【题型】解答题　【知识点】立体几何　【难度】medium
在如图所示的半圆柱中，$AB$为上底面直径，$DC$为下底面直径，$AD$为母线，点$F$在圆弧$\overset{\frown}{AB}$上，点$G$在圆弧$\overset{\frown}{DC}$上且$AB=AD=2BF=2DG=2$，$P$为$DC$的中点.

\noindent （1）求直线$AG$与直线$BF$所成角的余弦值；
\noindent （2）求直线$CA$与平面$ADG$所成角的正切值；
\noindent （3）求二面角$A-GC-D$的正弦值；
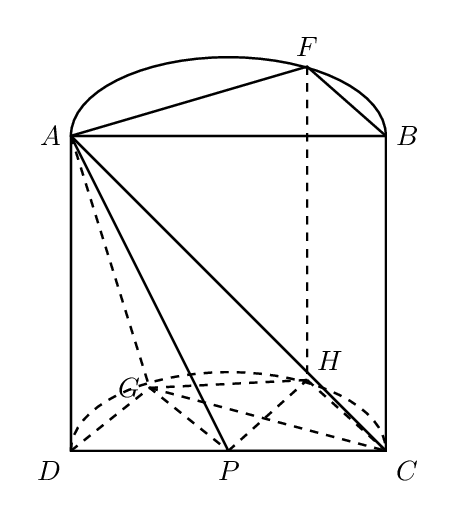
【解答】
\vspace{0.5em}
\noindent \textbf{【提示】} （1）根据几何法利用线线平行找异面直线所成的角为$\angle AGP$或其补角，借助余弦定理即可求解；
\noindent （2）根据线面垂直，可得$\angle CAG$为直线$CA$与平面$ADG$所成的角，在三角形中利用边长即可求解角的正切值；
\noindent （3）根据$CG \perp AG$，$CG \perp DG$，可得$\angle AGD$为二面角$A-GC-D$的平面角，利用三角形即可求解正弦值；

\vspace{0.5em}
\noindent \textbf{【答案】} （1）$\dfrac{\sqrt{5}}{10}$；（2）$\dfrac{\sqrt{15}}{5}$；（3）$\dfrac{2\sqrt{5}}{5}$

\vspace{0.5em}
\noindent \textbf{【解析】} （1）过$F$点作圆柱的母线$FH$交$\overset{\frown}{DC}$于$H$，
\noindent 因为$FH$与$BC$均为圆柱的母线，所以$FH \parallel BC$且$FH=BC$，
\noindent 所以四边形$BCHF$为平行四边形，所以$FB \parallel HC$且$FB=HC=1$，
\noindent 所以$\triangle PCH$为正三角形.
\noindent 又因为$\triangle DPG$为正三角形，所以$\angle HCP = \angle GPD = 60^\circ$，$CH \parallel GP$，
\noindent 所以$BF \parallel CH \parallel GP$，所以$\angle AGP$或其补角为直线$AG$与$BF$所成的角.
\noindent 在$\triangle APG$中，$AG = \sqrt{5}$，$GP = 1$，$AP = \sqrt{5}$，
\noindent 所以由余弦定理知：
\(\
\cos\angle AGP = \frac{AG^2 + GP^2 - AP^2}{2AG \times GP} = \frac{1}{2\sqrt{5}} = \frac{\sqrt{5}}{10},
\)
\noindent 所以直线$AG$与直线$BF$所成角的余弦值为$\dfrac{\sqrt{5}}{10}$.

\vspace{0.5em}
\noindent （2）因为$AD \perp$平面$DCG$，$CG \subset$平面$DCG$，所以$CG \perp AD$
\noindent 又因为$CG \perp DG$，$AD \cap DG = D$，$AG,AD \subset$平面$ADG$，
\noindent 所以$CG \perp$平面$ADG$，所以$\angle CAG$为直线$CA$与平面$ADG$所成的角，
\noindent 在$\text{Rt}\triangle CAG$中$AG = \sqrt{5}$，$GC = \sqrt{2^2 - 1^2} = \sqrt{3}$，
\(
\tan\angle CAG = \frac{GC}{AG} = \frac{\sqrt{15}}{5}.
\)

\vspace{0.5em}
\noindent （3）由（2）知$CG \perp$平面$ADG$，$AG \subset$平面$ADG$，
\noindent 所以$CG \perp AG$，$CG \perp DG$，因此$\angle AGD$为二面角$A-GC-D$的平面角，
\noindent 在$\text{Rt}\triangle ADG$中，$AD = 2$，$AG = \sqrt{5}$，
\(
\sin\angle AGD = \frac{AD}{AG} = \frac{2\sqrt{5}}{5}.
\)
\noindent 所以二面角$A-GC-D$的正弦值为$\dfrac{2\sqrt{5}}{5}$；